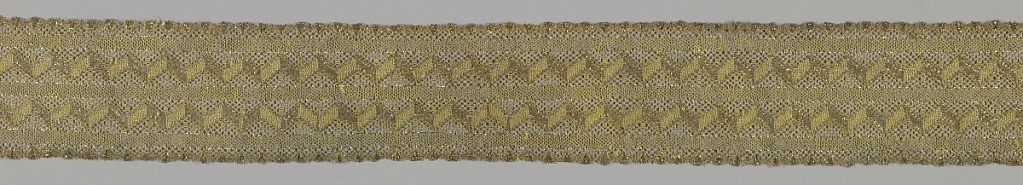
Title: Trimming
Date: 18th century
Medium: flat strips of gold metallic foil, gold metallic foil wound onto yellow silk Technique: bobbin lace, metallic
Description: Metallic gold lace in repeated zigzag pattern set in bands and alternating with narrow stripes.